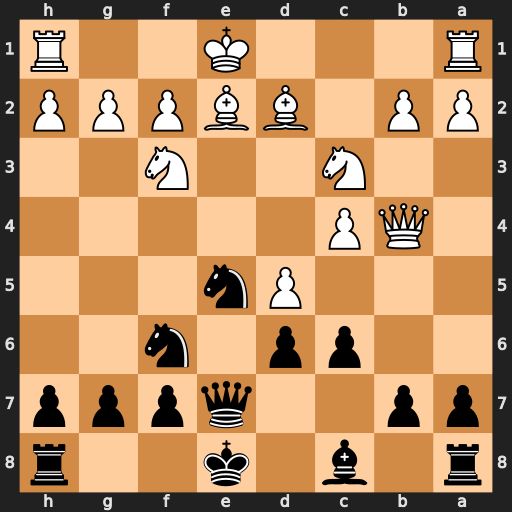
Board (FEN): r1b1k2r/pp2qppp/2pp1n2/3Pn3/1QP5/2N2N2/PP1BBPPP/R3K2R
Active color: b
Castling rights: KQkq
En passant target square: -
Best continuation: Nd3+ Kf1 Nxb4